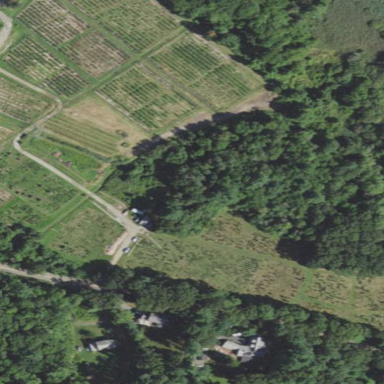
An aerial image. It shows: Orchard with blueberry plants and Christmas trees.